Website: crate-barrel
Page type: delivery-shipping
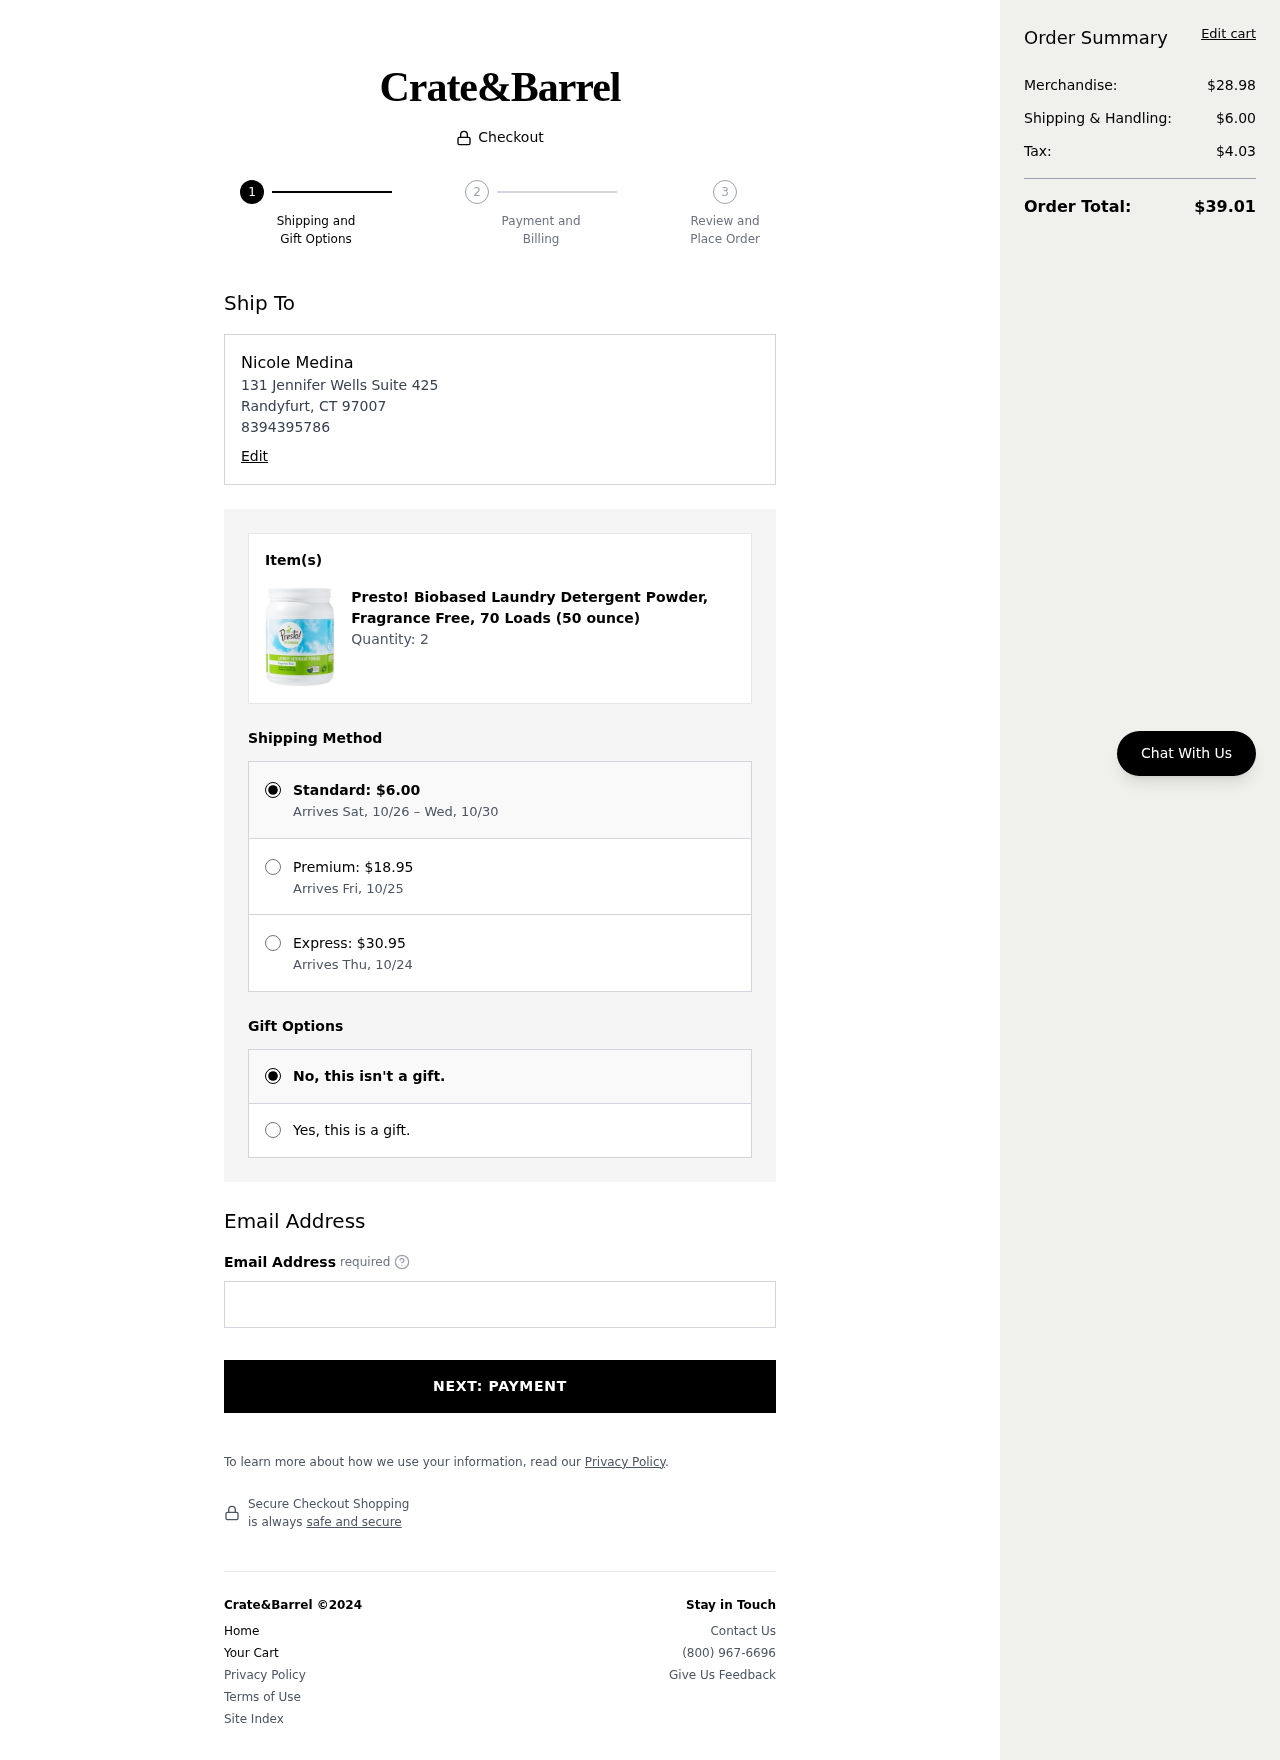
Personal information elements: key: PII_EMAIL
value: nicole_medina@hotmail.com
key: PII_FULLNAME
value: Nicole Medina
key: PII_PHONE
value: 8394395786
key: PII_STREET
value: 131 Jennifer Wells Suite 425
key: PII_CITY_STATE_ZIP
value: Randyfurt, CT 97007
Product elements: key: PRODUCT1_NAME
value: Presto! Biobased Laundry Detergent Powder, Fragrance Free, 70 Loads (50 ounce)
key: PRODUCT1_QUANTITY
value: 2
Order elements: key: ORDER_SHIPPING_COST
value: $6.00
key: ORDER_SHIPPING_DATE
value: Arrives Sat, 10/26 – Wed, 10/30
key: ORDER_PREMIUM_SHIPPING
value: $18.95
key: ORDER_PREMIUM_DATE
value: Arrives Fri, 10/25
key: ORDER_EXPRESS_SHIPPING
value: $30.95
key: ORDER_EXPRESS_DATE
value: Arrives Thu, 10/24
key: ORDER_SUBTOTAL
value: $28.98
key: ORDER_TAX
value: $4.03
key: ORDER_TOTAL
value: $39.01